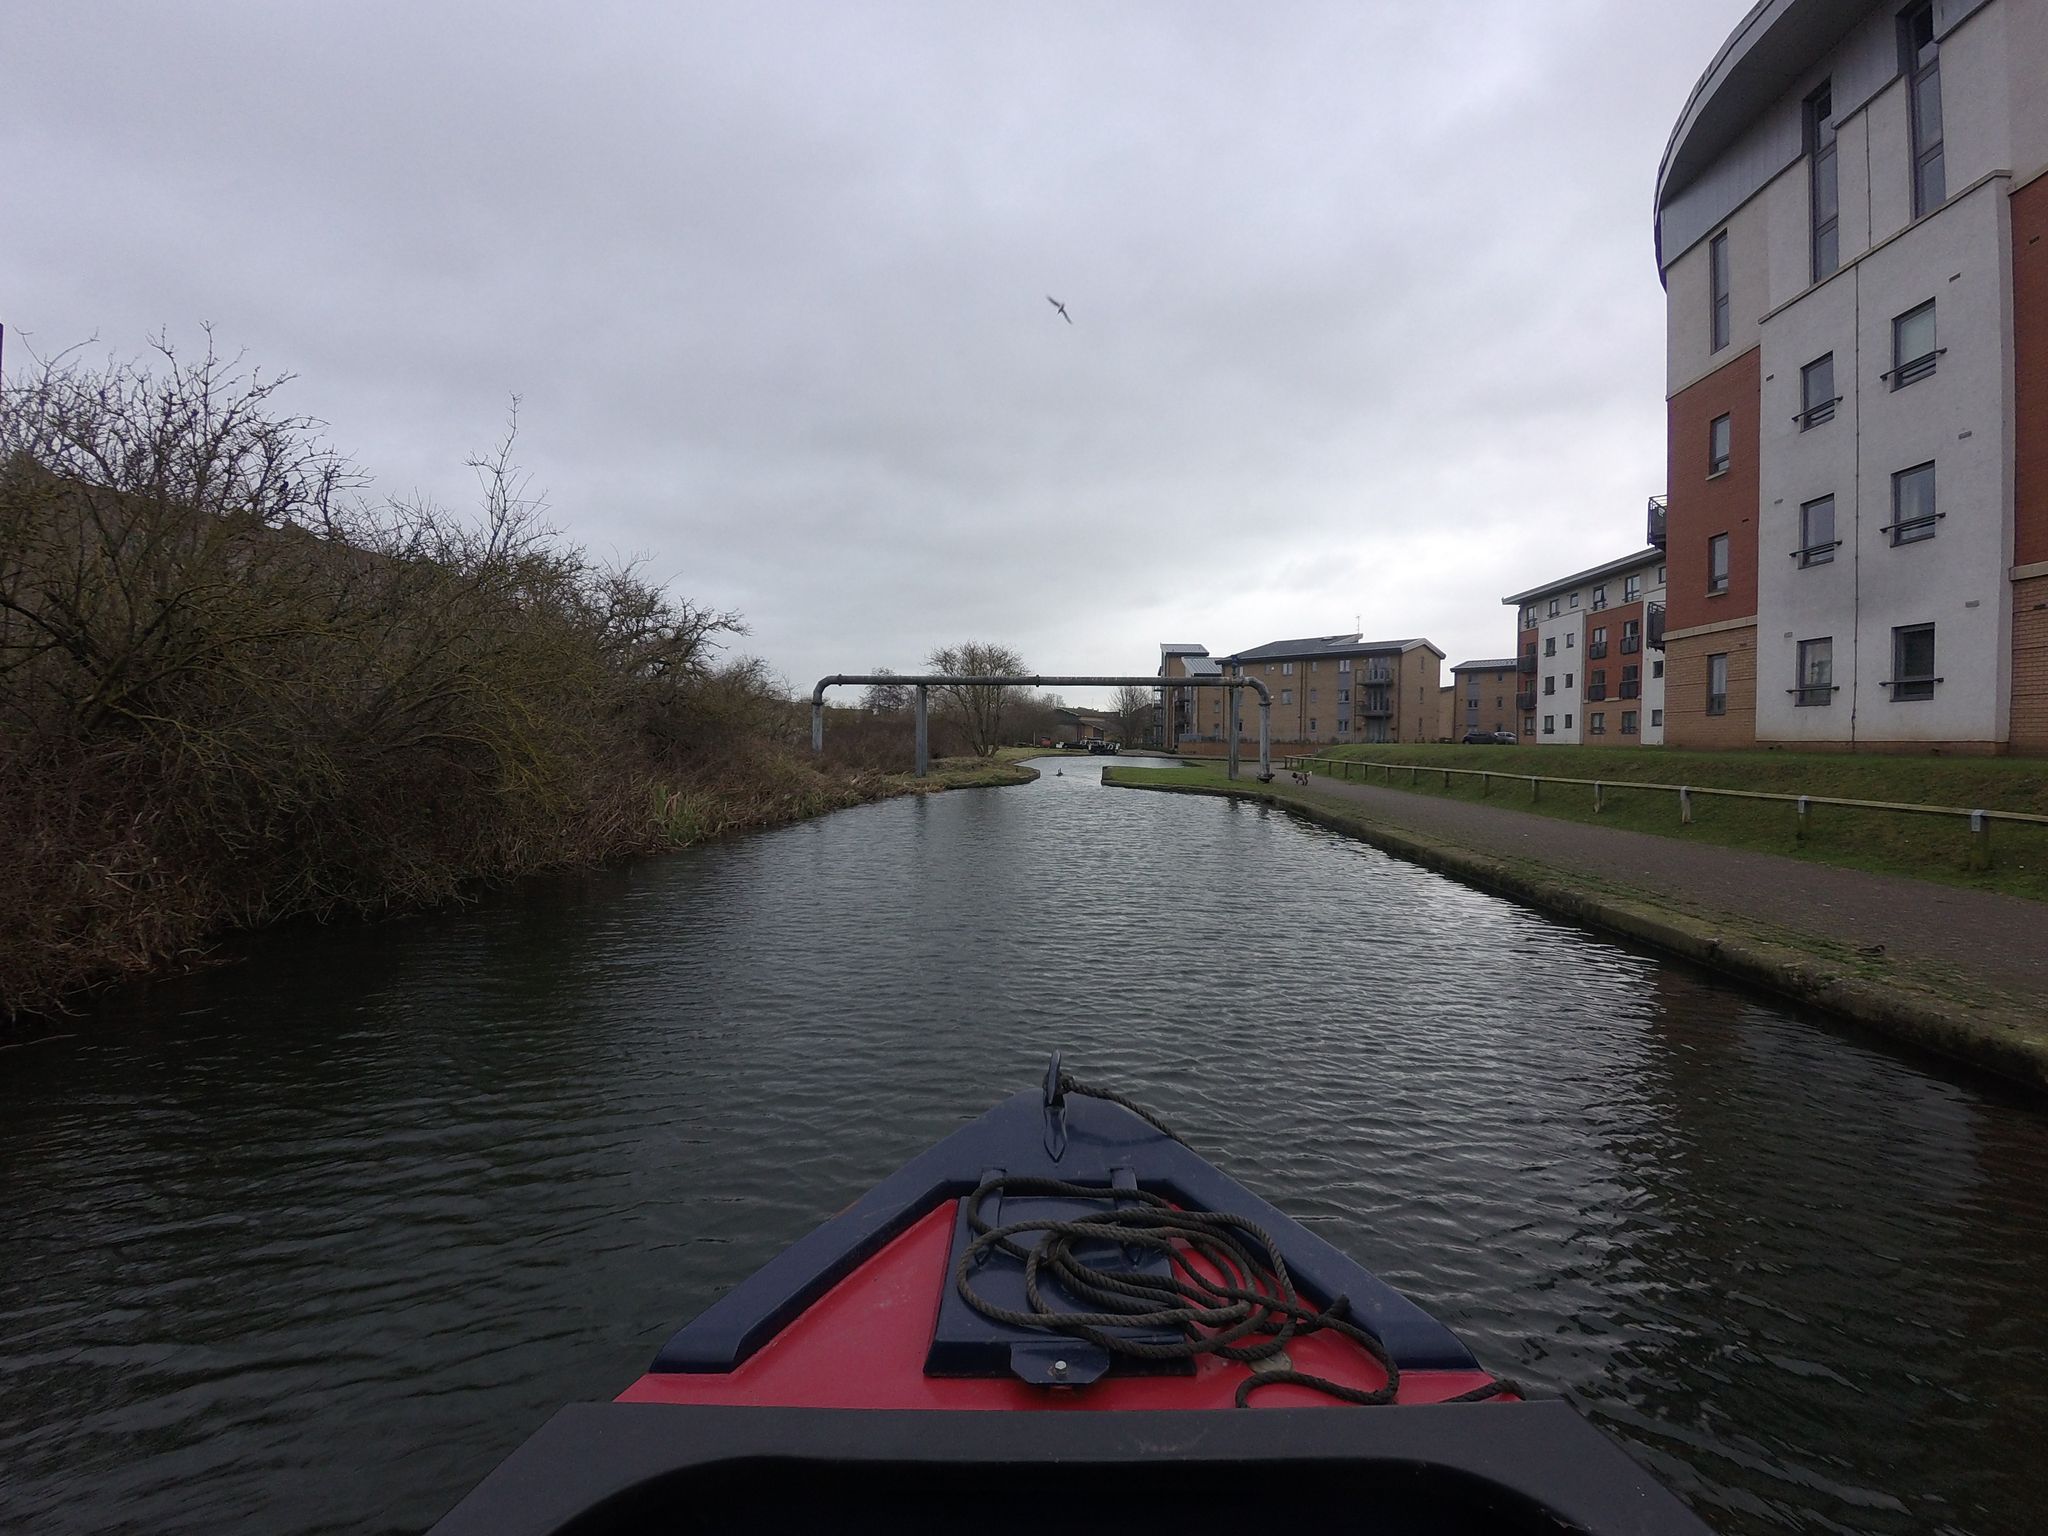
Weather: cloudy
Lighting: day
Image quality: good
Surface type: walking surface
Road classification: bridleway
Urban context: urban centre
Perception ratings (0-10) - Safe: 2.74, Lively: 5, Beautiful: 3.43, Boring: 2.74, Depressing: 8.43, Wealthy: 2.68